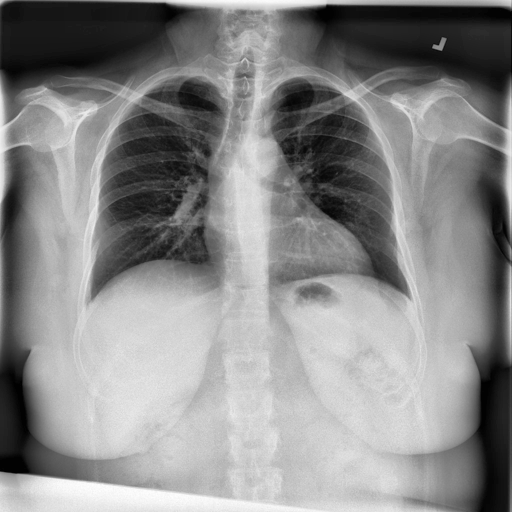
Finding: NORMAL